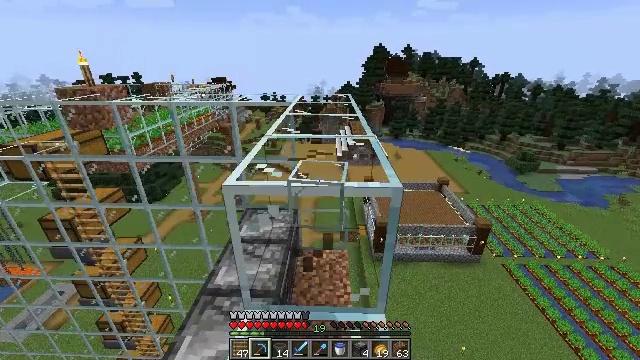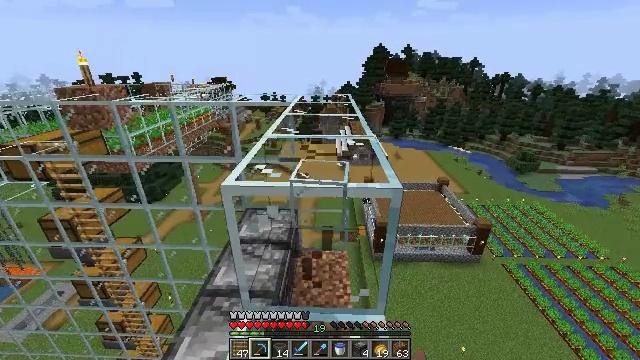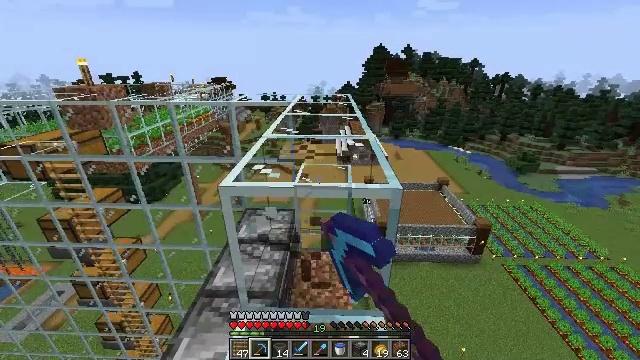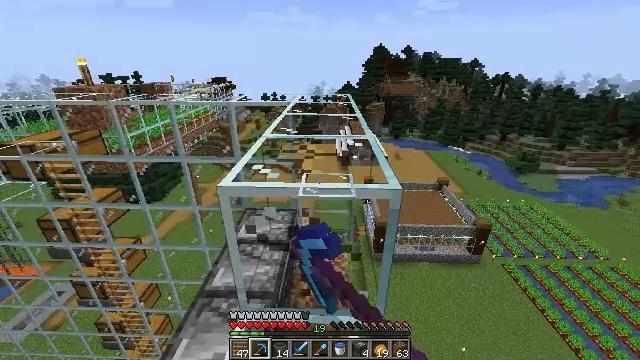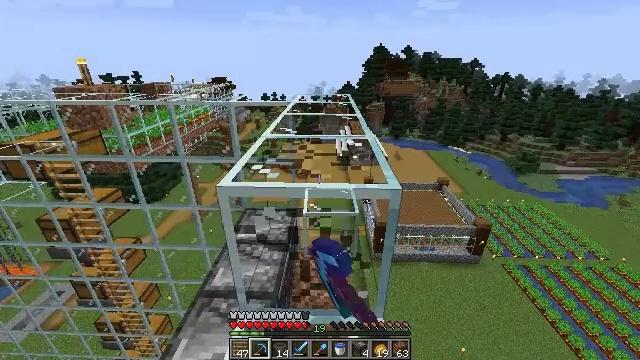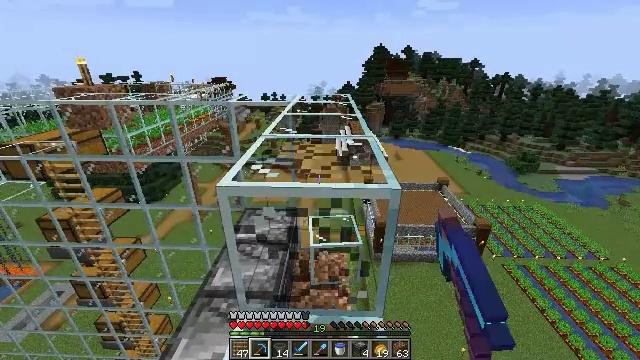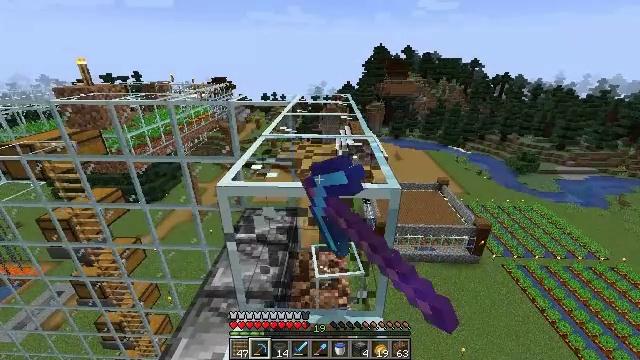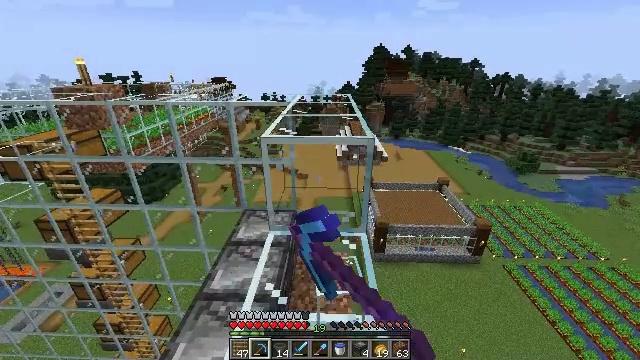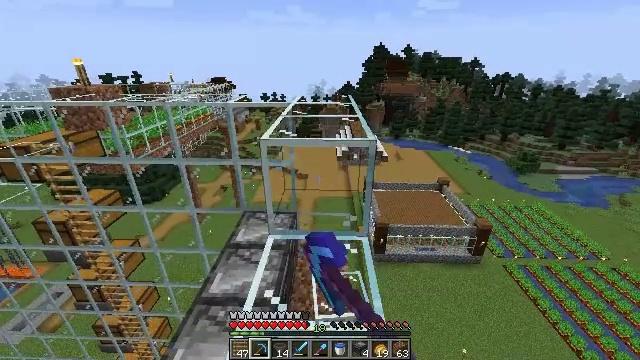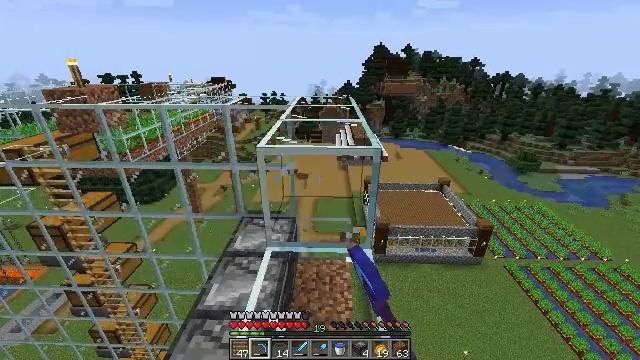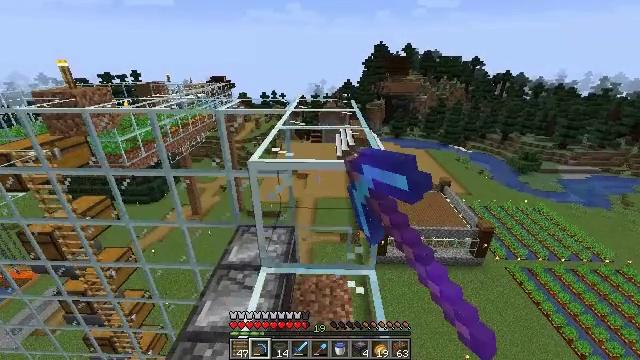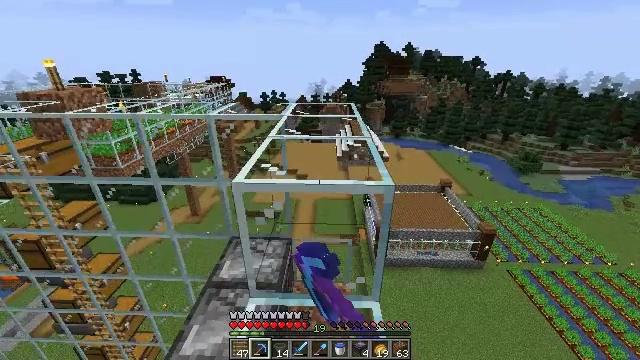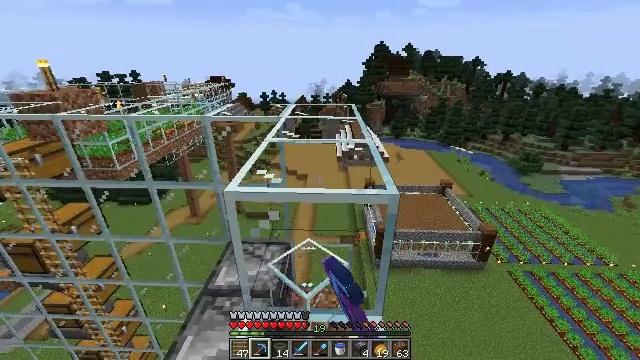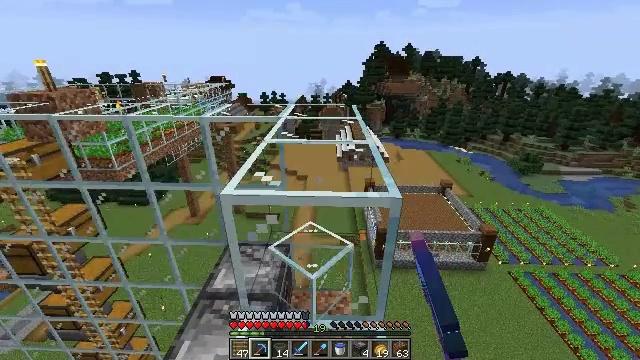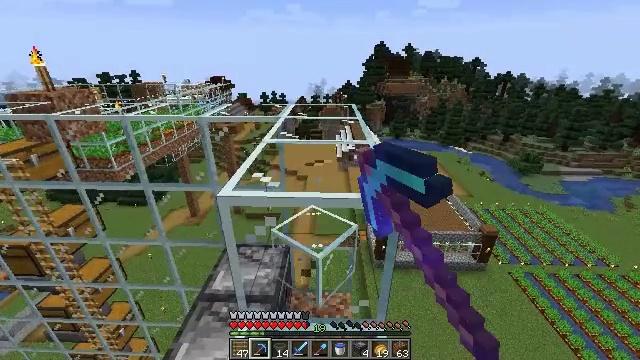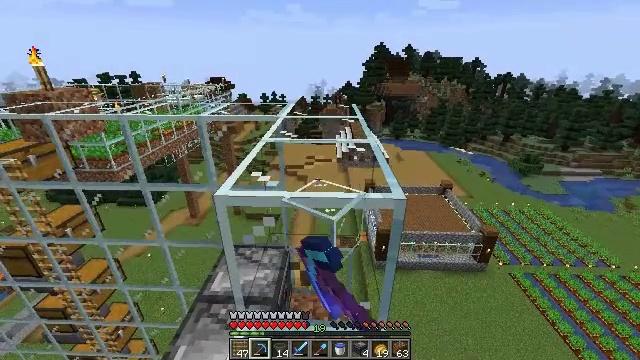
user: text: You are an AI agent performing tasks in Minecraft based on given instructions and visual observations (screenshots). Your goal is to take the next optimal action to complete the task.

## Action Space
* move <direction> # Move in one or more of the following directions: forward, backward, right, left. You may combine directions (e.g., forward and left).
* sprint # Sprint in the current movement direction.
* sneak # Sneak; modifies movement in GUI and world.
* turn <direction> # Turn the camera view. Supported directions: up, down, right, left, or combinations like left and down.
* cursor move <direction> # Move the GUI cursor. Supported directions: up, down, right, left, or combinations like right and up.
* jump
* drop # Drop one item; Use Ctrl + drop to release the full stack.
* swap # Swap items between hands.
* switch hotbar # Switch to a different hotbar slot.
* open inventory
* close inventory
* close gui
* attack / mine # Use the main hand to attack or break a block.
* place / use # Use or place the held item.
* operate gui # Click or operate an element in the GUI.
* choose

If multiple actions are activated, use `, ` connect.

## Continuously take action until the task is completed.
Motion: motion action
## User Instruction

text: Mine the glass to clear the view.
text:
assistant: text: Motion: attack / mine
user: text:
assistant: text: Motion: attack / mine
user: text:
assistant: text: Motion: attack / mine
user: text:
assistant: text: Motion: attack / mine
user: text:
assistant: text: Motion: attack / mine
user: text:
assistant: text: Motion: attack / mine
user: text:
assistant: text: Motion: move forward, attack / mine
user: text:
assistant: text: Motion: move forward, attack / mine
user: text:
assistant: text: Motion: move forward, attack / mine
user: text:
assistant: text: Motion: move forward, attack / mine
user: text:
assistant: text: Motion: move forward, attack / mine
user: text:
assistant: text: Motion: attack / mine
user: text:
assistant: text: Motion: attack / mine
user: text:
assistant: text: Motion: attack / mine
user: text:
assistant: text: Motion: attack / mine
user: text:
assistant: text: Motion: attack / mine
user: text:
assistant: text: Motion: attack / mine
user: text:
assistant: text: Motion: attack / mine
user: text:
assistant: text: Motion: attack / mine
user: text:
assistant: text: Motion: move forward, attack / mine
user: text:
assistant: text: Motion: move forward, attack / mine
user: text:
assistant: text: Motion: move forward, attack / mine
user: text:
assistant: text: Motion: move forward, attack / mine
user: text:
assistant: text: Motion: attack / mine
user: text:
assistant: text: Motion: attack / mine
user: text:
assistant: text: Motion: attack / mine
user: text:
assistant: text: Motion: attack / mine
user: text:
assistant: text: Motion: attack / mine
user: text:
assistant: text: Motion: attack / mine
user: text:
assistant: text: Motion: attack / mine